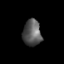
Tissue: skin
Cell type: Endothelial cells
Senescence score: 0.2685
Nuclear area (px): 473
Mean DAPI intensity: 89.427